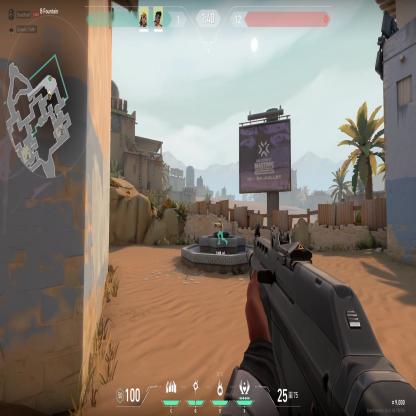
Label: teammate